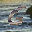
Label: 6